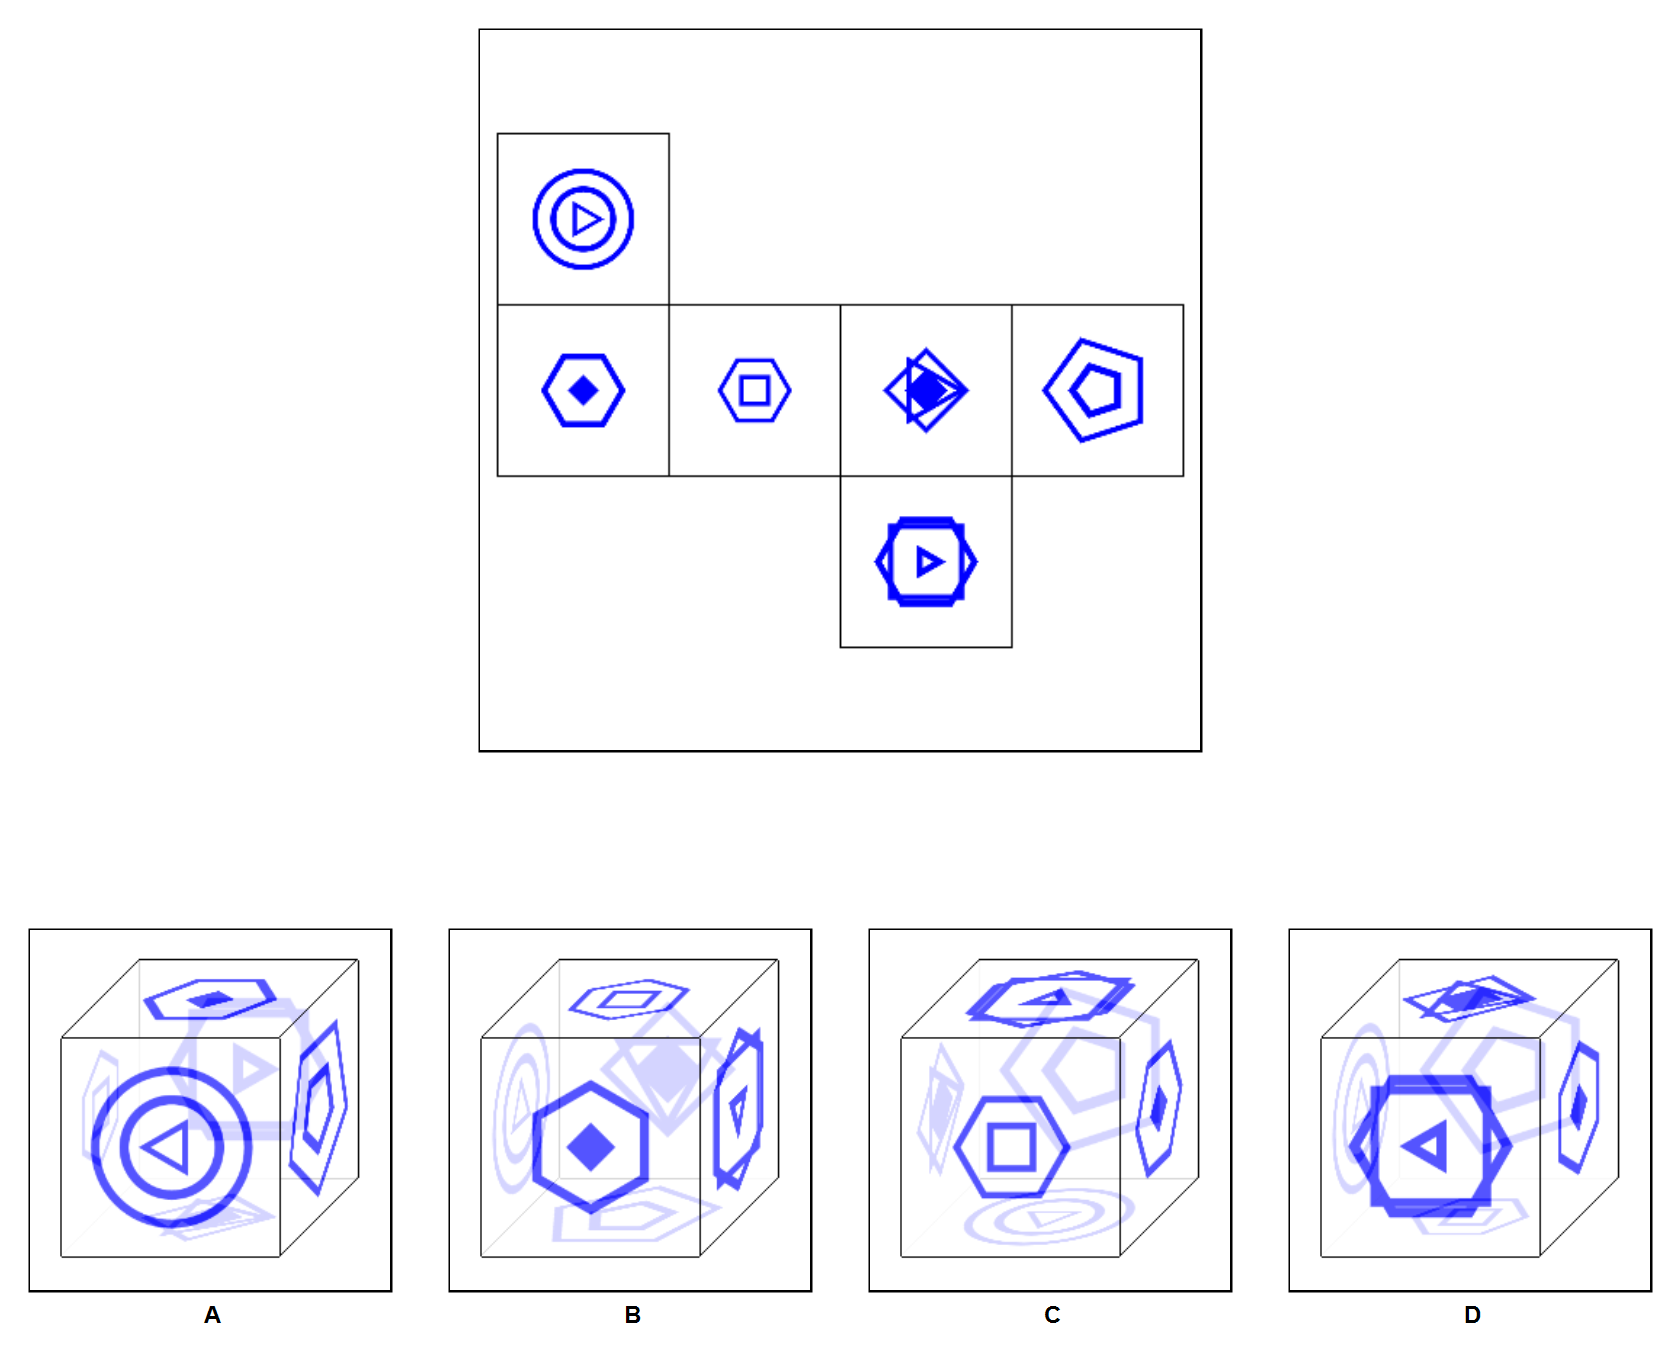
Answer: D